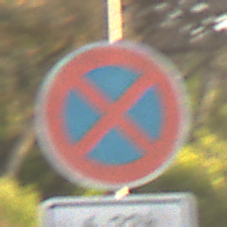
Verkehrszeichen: AbsolutesHalteverbot
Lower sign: ZeitangabenMitBeschraenkungAufWochentage4
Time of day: SunriseSunset
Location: Outdoor (Nature)
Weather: PartlyCloudy
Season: NotSpecified
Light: Natural